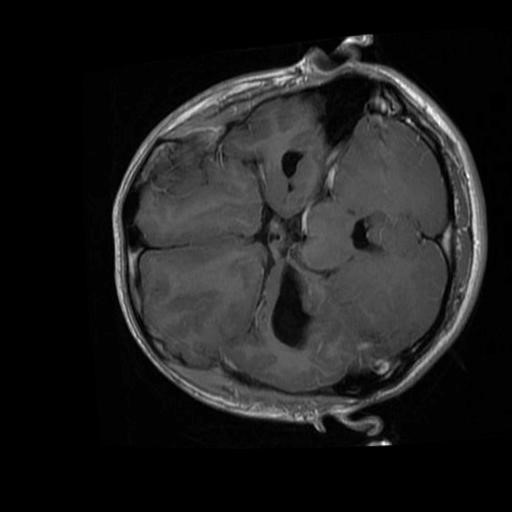
Label: brain_glioma